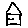
Label: house